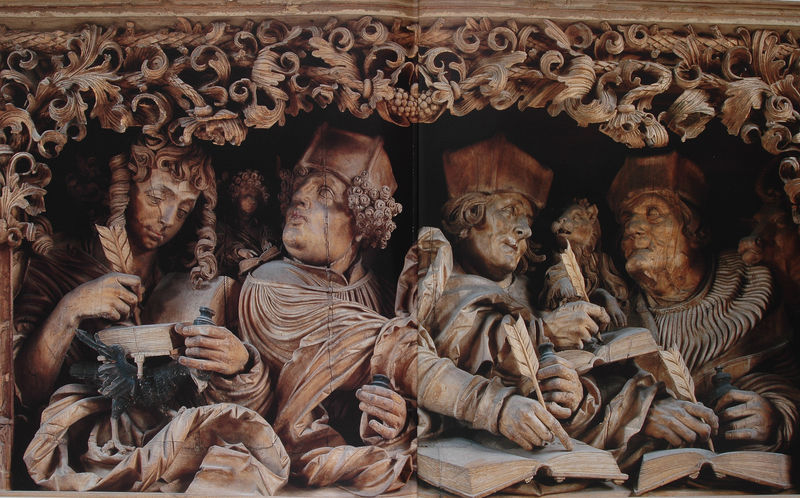
Titel: Hochaltar, Predella
Künstler: Meister H. L.
Standort: Breisach
Institution: Münster St. Stephanus
Schlagwörter: adler, blätter, feder, kopf, mann, schatten, vogel, menschen, ausschnitt, braun, frisuren, holz, hut, hüte, köpfe, licht, mund, männer, nase, herren, ornament, alt, gesichter, jung, kappen, mützen, augen, bibel, blicke, falten, federn, johannes, kleidung, mensch, ärmel, gelehrte, hände, haare, gewänder, girlande, gotik, lippen, locken, engel, putto, ranken, skulptur, trauben, lächeln, relief, schrift, bücher, figuren, wein, münder, detail, floral, bildhauerei, faltenwurf, raffung, foto, fotografie, photographie, vier, nische, buch, krause, tinte, altar, schnitzerei, photo, fries, skulpturen, statuen, schreiben, löwe, schreiber, tintenfass, rabe, rebe, reliefs, geschnitzt, schnitzwerk, schreibfeder, federkiel, hochrelief, markus, gesprenge, schreibend, schnitzaltar, inkrnat, evangelisten, tintenfässer, lukas, riemenschneider, holzschnitzerei, holzfiguren, ratsherren, vier figuren, traubengirlande, jaar, köwe, vierergruppe